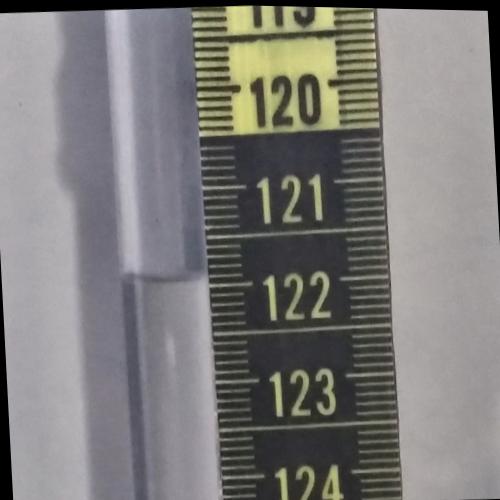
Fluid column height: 121.9 cm